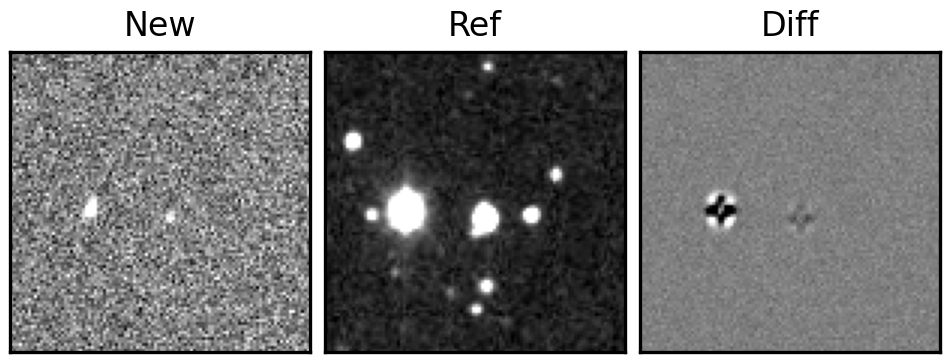
Label: bogus